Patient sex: M
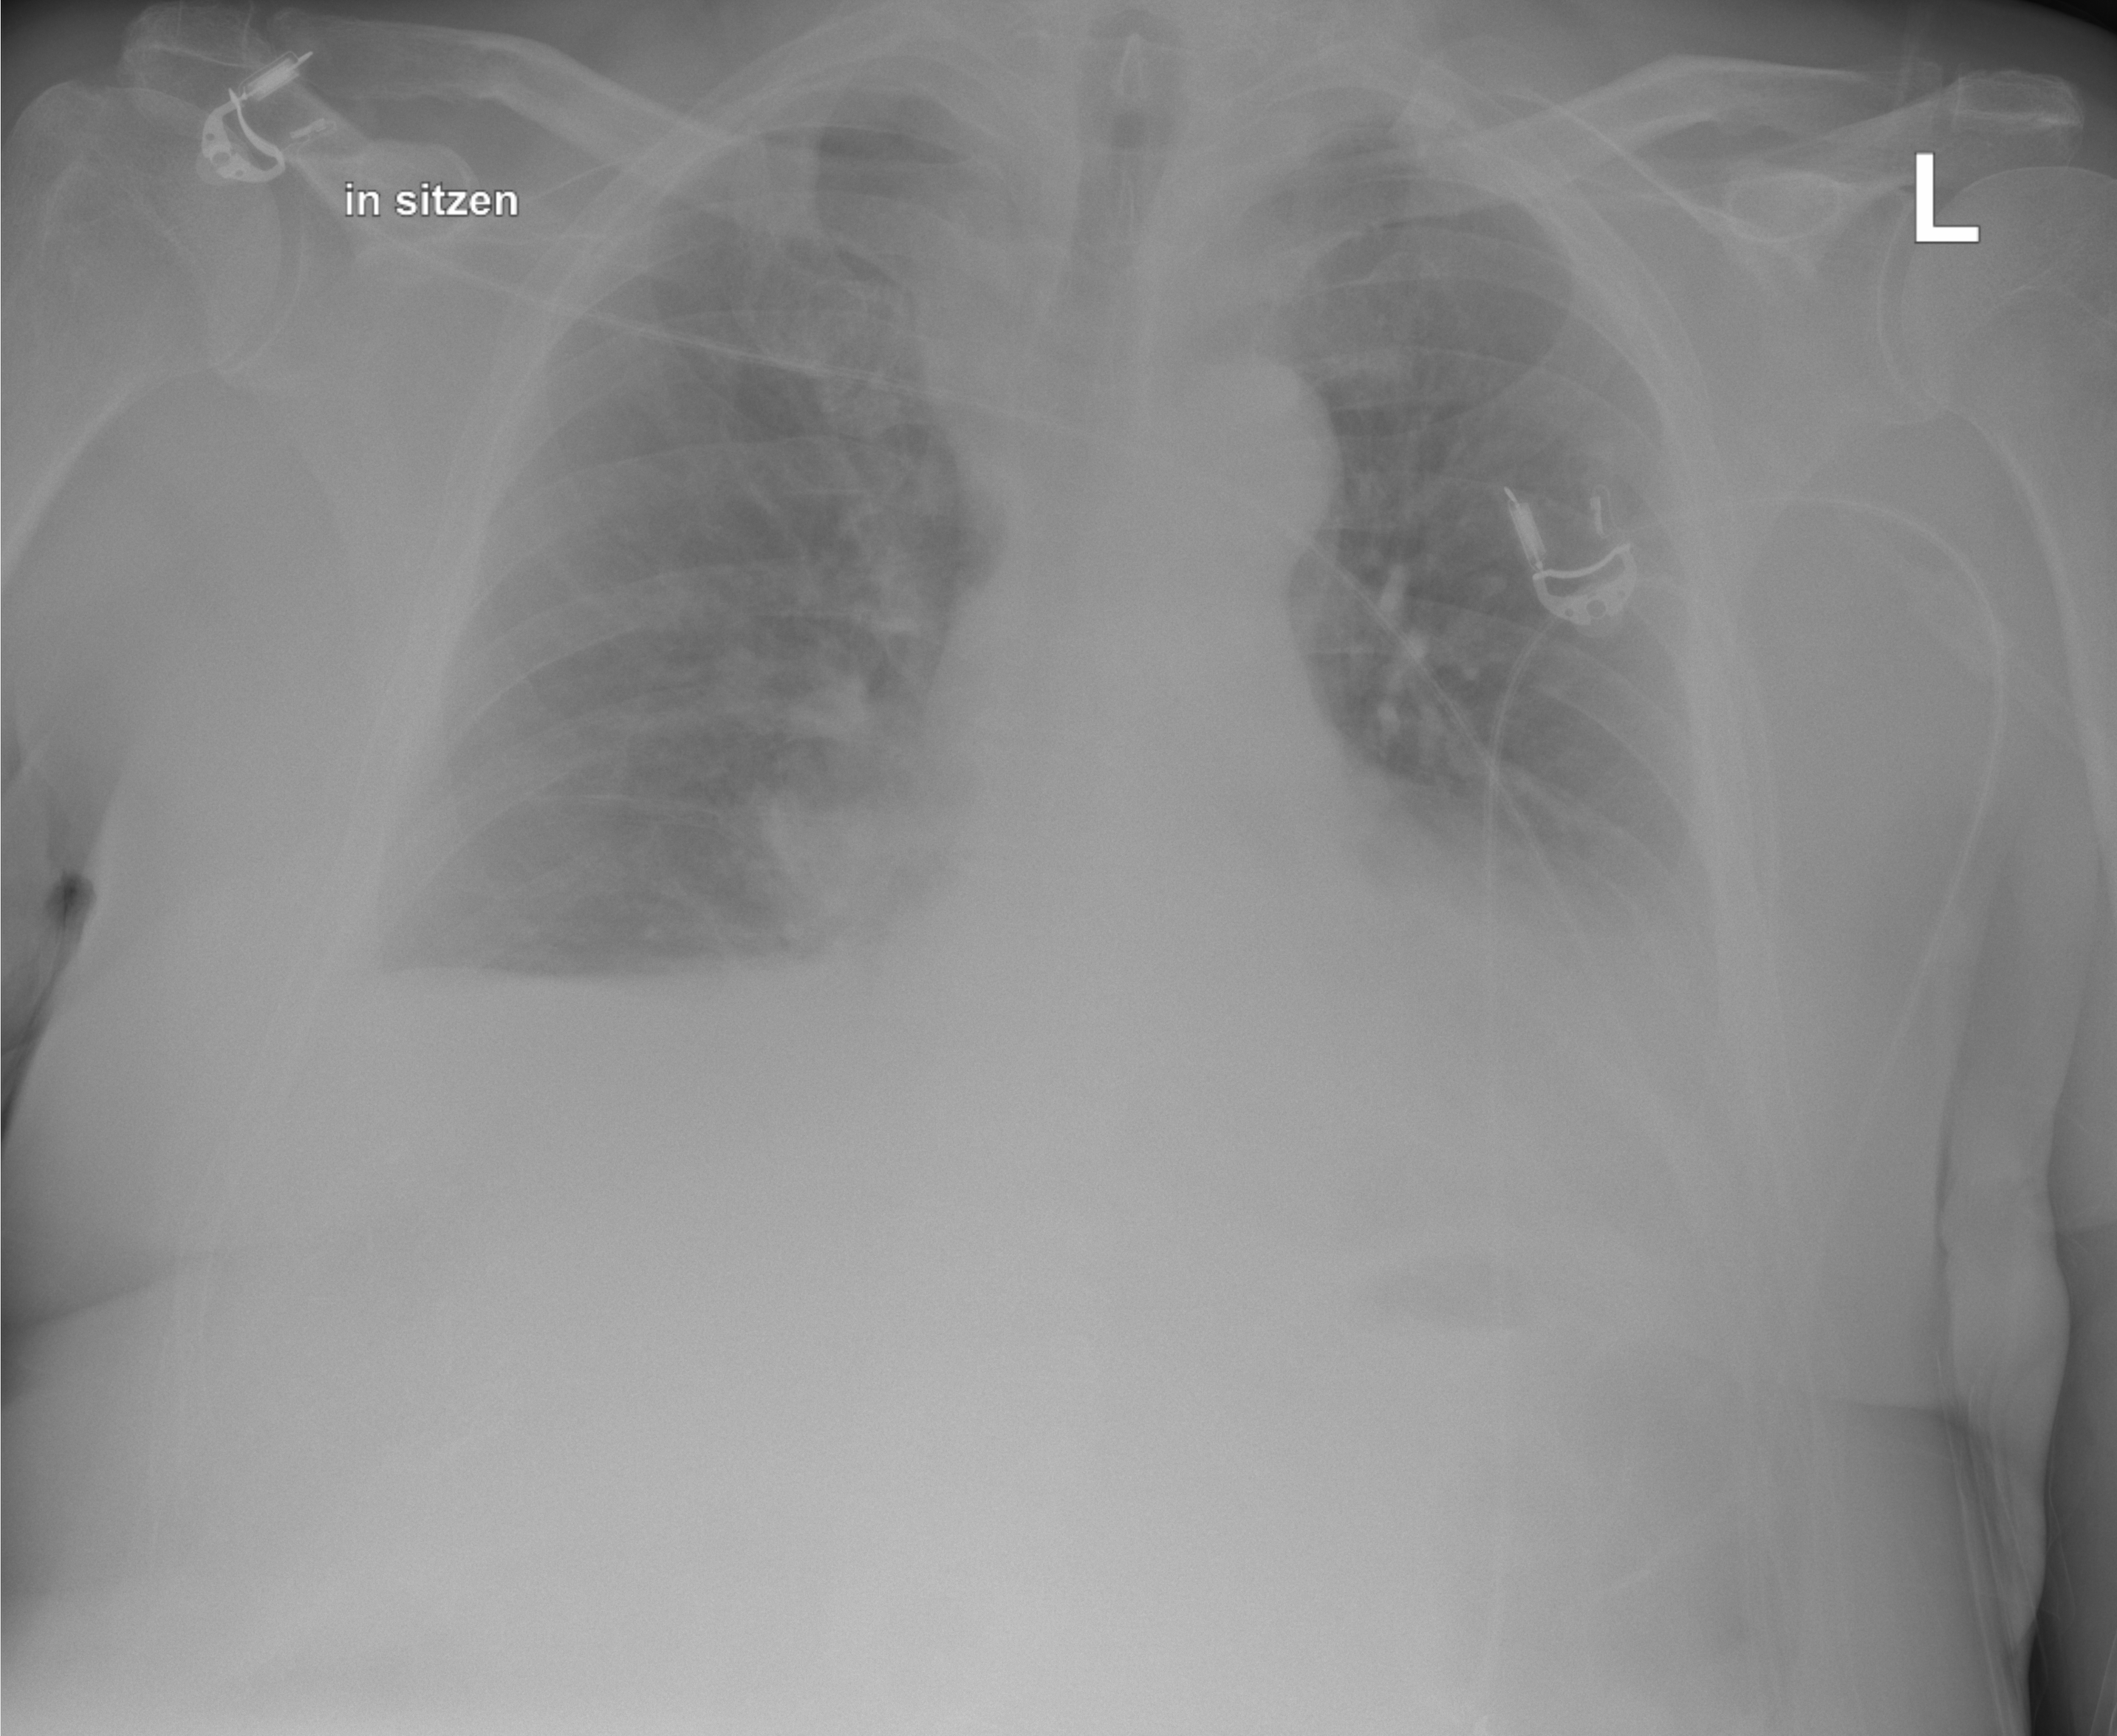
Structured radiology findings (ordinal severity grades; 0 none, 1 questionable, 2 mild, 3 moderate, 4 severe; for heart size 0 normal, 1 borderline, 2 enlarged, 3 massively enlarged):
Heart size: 1
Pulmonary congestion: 2
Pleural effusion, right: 2
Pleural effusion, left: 2
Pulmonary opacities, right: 2
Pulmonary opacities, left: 0
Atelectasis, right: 2
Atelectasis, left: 2